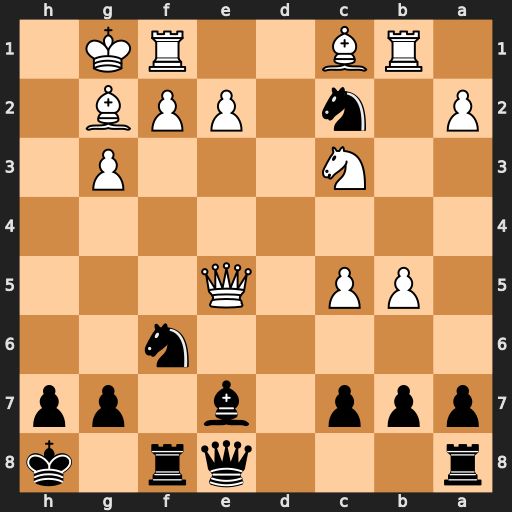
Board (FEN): r3qr1k/ppp1b1pp/5n2/1PP1Q3/8/2N3P1/P1n1PPB1/1RB2RK1
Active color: b
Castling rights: -
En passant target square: -
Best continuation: Ng4 Qe4 Qh5